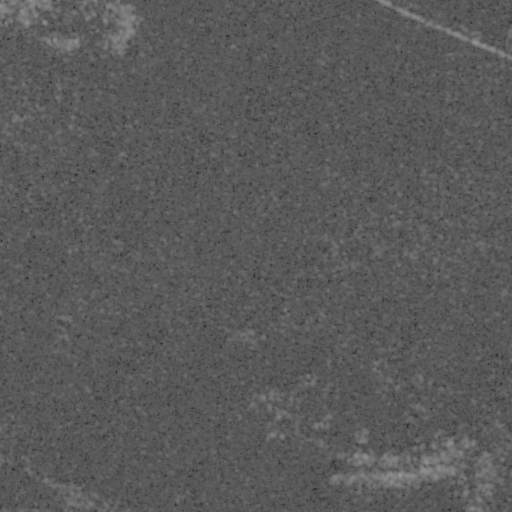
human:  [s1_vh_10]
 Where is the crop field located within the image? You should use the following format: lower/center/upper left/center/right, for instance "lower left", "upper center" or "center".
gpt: The crop field is located in the upper right of the image.
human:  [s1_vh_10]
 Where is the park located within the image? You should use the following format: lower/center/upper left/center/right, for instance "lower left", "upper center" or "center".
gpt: The park is located in the lower right of the image.
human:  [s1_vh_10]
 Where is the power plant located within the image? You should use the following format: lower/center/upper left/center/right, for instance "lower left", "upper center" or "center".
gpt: There is no power plant in the image.

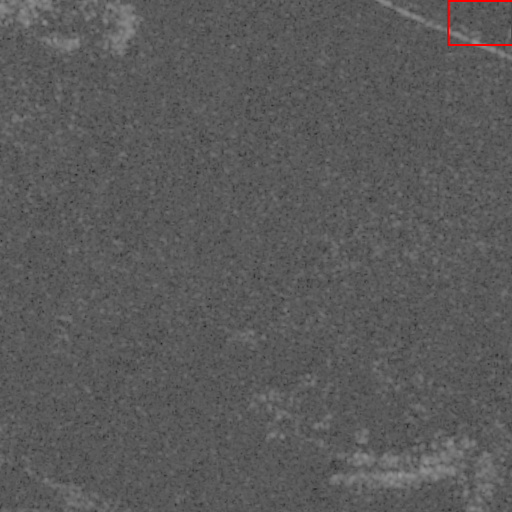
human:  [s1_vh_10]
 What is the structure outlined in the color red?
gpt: The structure outlined in red is a crop field.
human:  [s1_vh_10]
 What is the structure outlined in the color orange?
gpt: There is no orange outline.